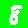
Digit: 8